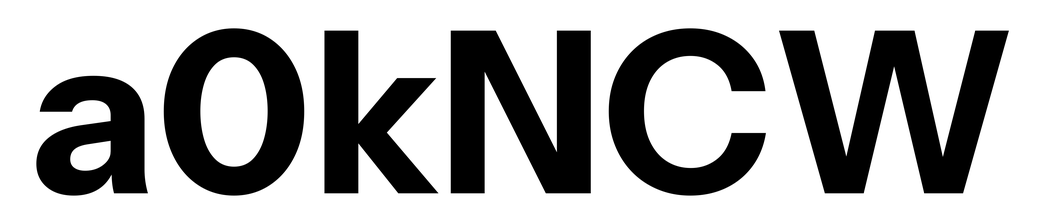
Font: InstrumentSans_Bold